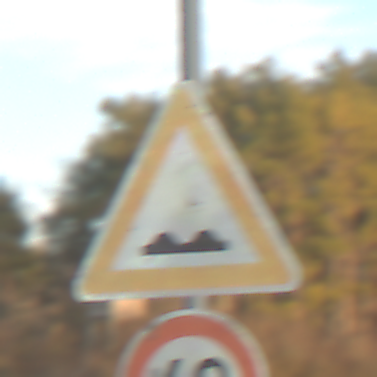
Verkehrszeichen: UnebeneFahrbahn
Zusatzzeichen unten: Geschwindigkeit60
Umgebung: Outdoor, Nature
Tageszeit: SunriseSunset
Wetter: PartlyCloudy
Licht: Natural
Jahreszeit: NotSpecified
Kontrast: HighContrast